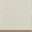
Piece: xx